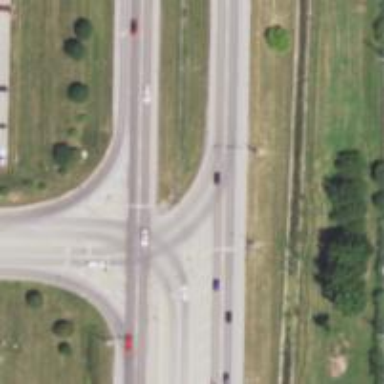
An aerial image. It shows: Road marking with turn dashes.